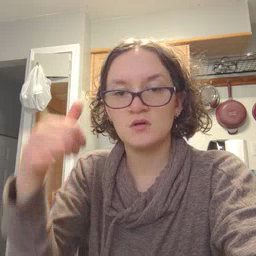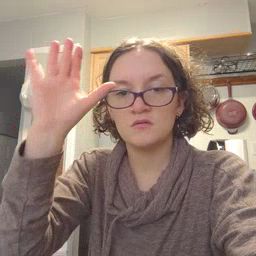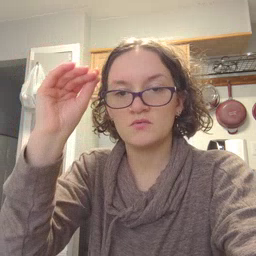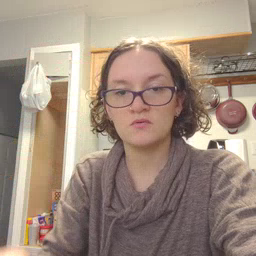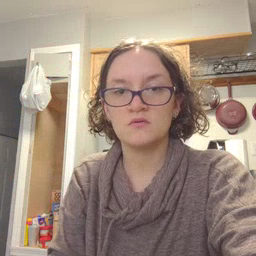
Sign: cowboy